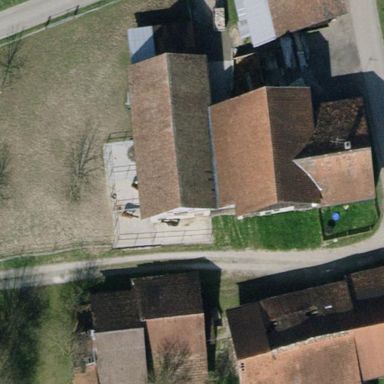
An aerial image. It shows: Gabled roof farm building.